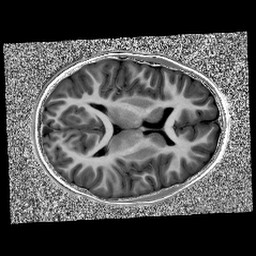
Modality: UNIT1
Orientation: axial
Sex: female
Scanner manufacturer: siemens
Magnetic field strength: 3 T
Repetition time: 5 s
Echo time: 0.00355 s